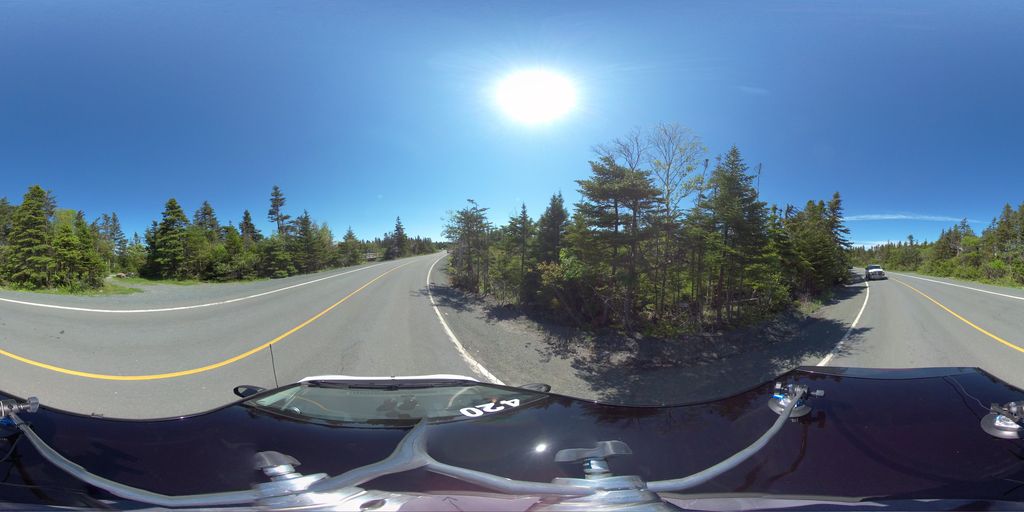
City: st_johns